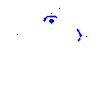
Particle: pion